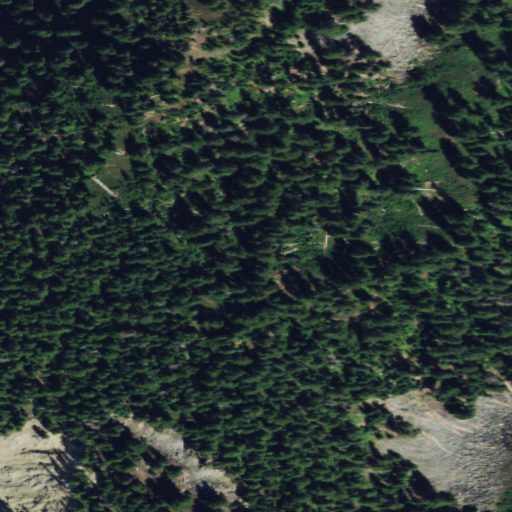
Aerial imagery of ridge(s) in Washington named Storm Ridge containing evergreen forest and shrub